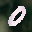
Label: 0